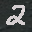
Label: 2